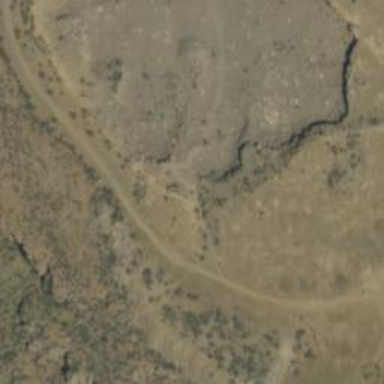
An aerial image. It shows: Natural cliff.